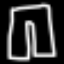
Label: pants